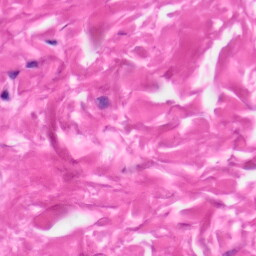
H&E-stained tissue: Skin